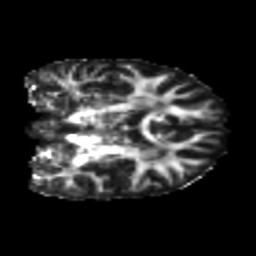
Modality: FA
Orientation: coronal
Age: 20
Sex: female
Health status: healthy
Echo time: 0.074 s